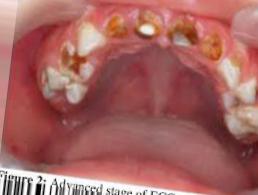
Condition: Caries